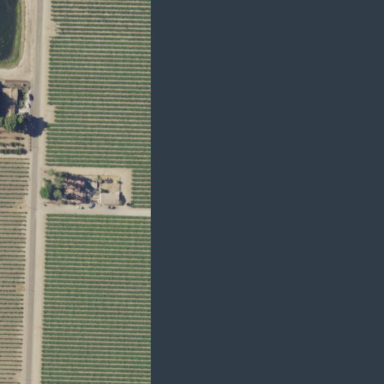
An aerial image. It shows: Vineyard where grapes are grown.